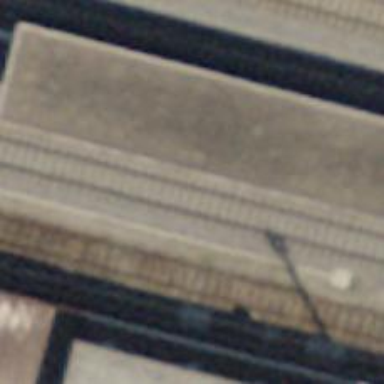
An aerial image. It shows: Railway stop with public transport stop position.